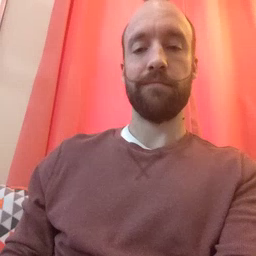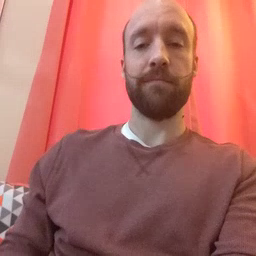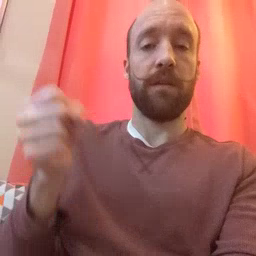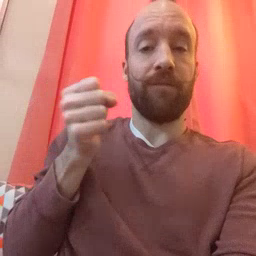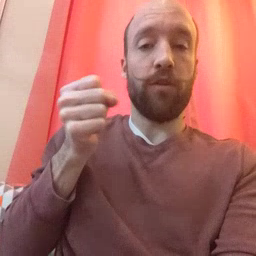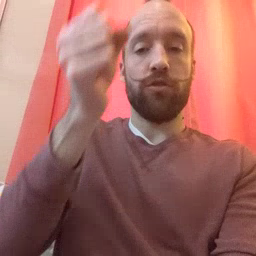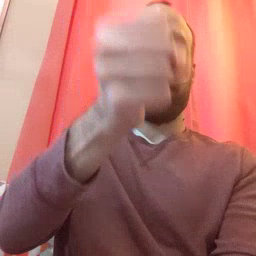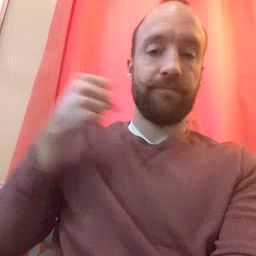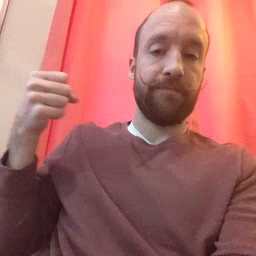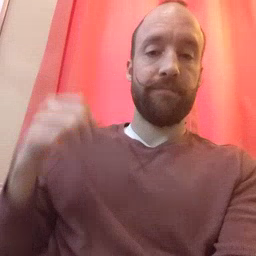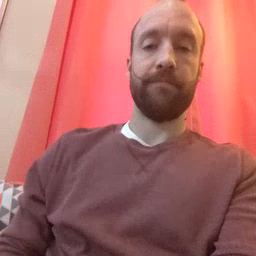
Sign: refrigerator